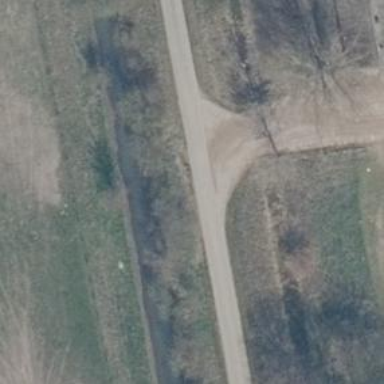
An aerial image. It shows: Unclassified road with asphalt surface passing through agricultural land.